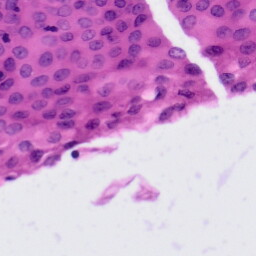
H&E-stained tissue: Tonsil